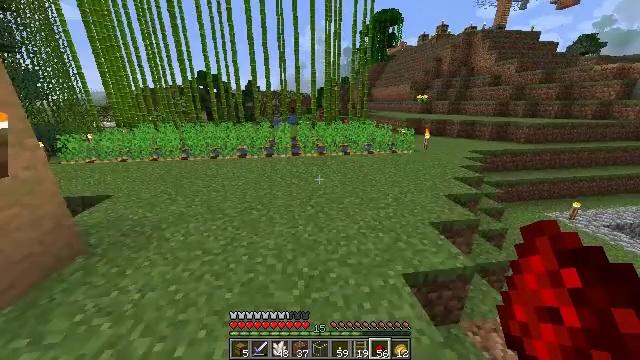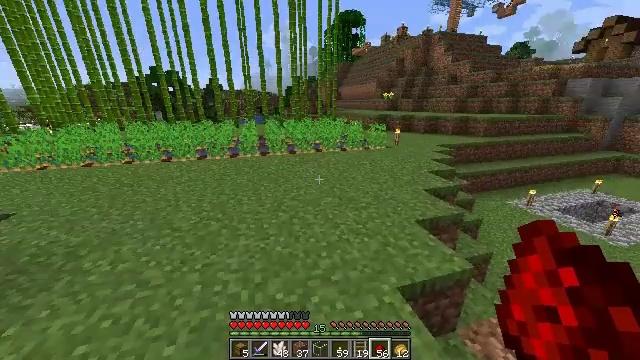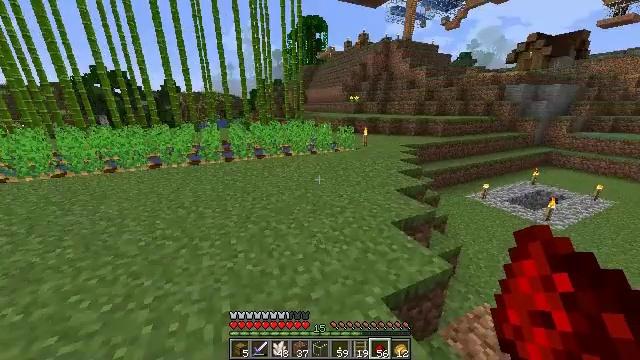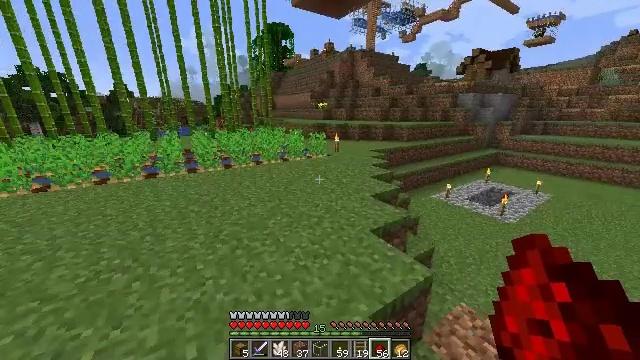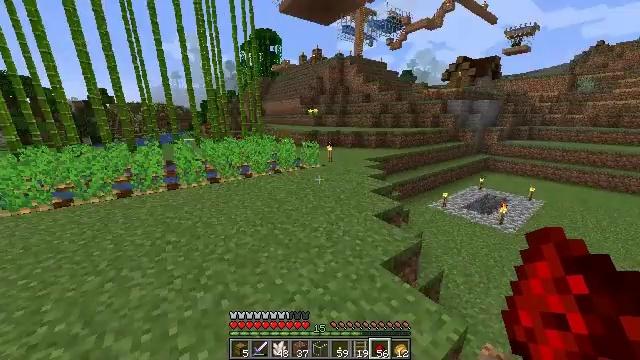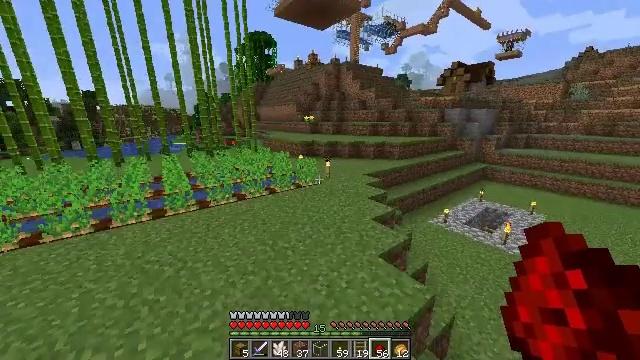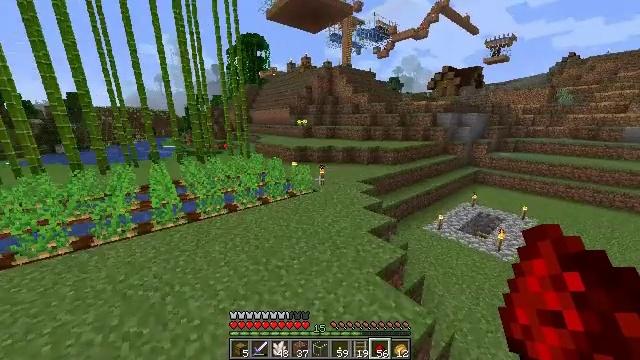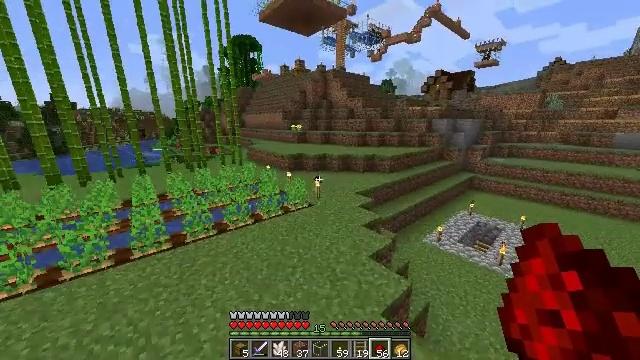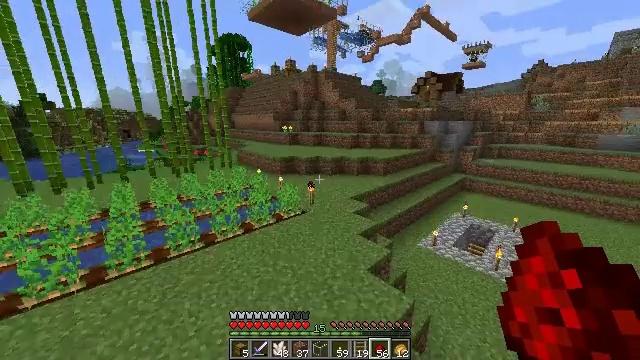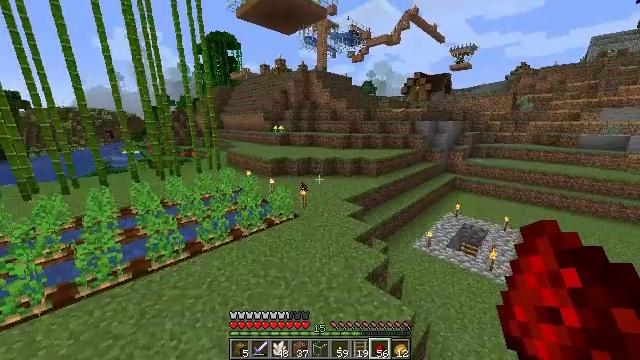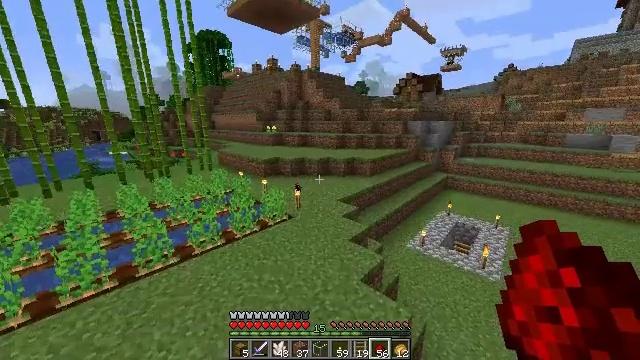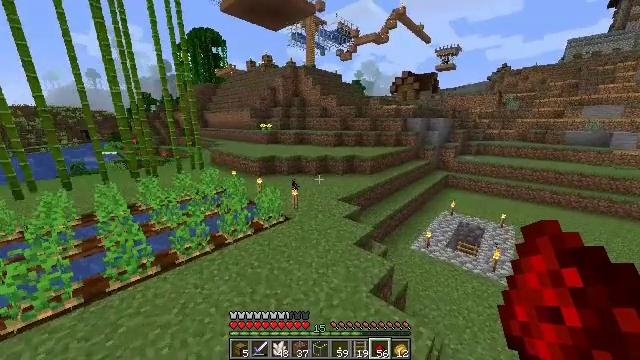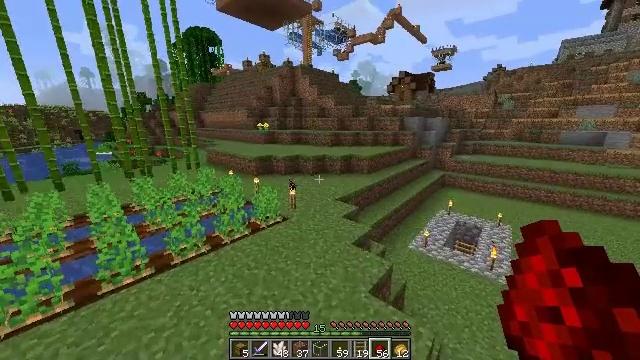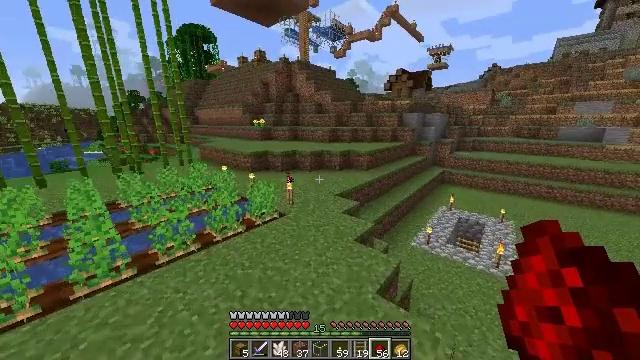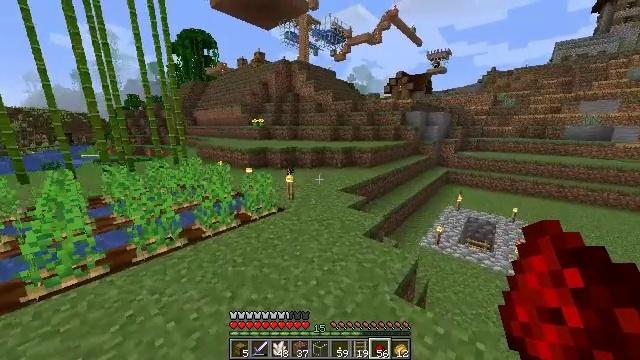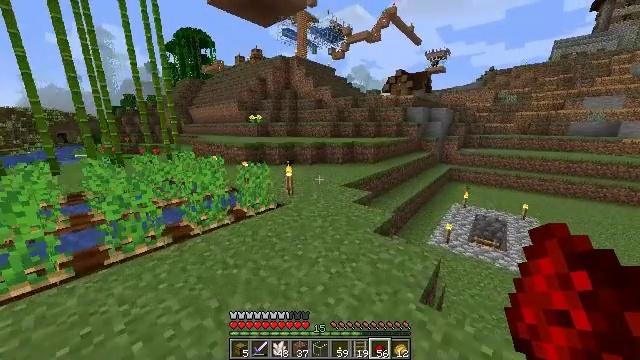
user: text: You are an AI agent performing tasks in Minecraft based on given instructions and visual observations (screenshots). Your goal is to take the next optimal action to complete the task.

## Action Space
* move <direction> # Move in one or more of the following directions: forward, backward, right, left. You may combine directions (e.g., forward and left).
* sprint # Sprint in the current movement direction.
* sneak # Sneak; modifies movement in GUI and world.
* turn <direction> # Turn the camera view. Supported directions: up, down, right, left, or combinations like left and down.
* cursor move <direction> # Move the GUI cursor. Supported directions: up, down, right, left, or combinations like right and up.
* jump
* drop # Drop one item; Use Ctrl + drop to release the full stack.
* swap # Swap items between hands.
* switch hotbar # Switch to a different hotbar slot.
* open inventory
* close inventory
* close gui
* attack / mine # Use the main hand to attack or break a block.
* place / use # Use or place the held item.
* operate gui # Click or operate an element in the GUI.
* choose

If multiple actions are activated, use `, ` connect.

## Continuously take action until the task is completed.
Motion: motion action
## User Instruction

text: Turn ink sacs or wither roses into black dye.
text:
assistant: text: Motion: move forward, turn right, jump
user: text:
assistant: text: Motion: move forward, sprint, turn right, jump
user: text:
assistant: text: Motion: move forward, sprint, turn right and up, jump
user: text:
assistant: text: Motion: move forward, sprint, turn right and up, jump
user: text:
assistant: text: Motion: move forward, sprint, turn right, jump
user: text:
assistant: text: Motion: move forward, turn right, jump
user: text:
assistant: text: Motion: move forward, turn right, jump
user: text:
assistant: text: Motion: move forward, turn right, jump
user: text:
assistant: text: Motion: move forward, turn right, jump
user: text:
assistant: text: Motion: move forward, turn right, jump
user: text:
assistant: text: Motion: move forward, turn right, jump
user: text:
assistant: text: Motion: move forward, jump
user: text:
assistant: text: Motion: move forward, jump
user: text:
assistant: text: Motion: move forward, sprint, turn up, jump
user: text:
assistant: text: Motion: move forward, sprint, jump
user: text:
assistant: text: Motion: move forward, sprint, jump
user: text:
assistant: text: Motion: move forward, sprint, jump
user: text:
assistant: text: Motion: move forward, sprint, jump
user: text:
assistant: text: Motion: move forward, jump
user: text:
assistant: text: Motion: move forward, turn right, jump
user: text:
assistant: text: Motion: move forward, turn right, jump
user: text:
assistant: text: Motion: move forward, jump
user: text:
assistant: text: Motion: move forward, jump
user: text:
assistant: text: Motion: move forward, jump
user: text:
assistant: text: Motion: move forward, turn right, jump
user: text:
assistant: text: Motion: move forward, turn right, jump
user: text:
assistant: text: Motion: move forward, turn right, jump
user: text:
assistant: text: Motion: move forward, sprint, jump
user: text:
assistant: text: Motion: move forward, sprint, jump
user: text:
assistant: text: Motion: move forward, sprint, jump